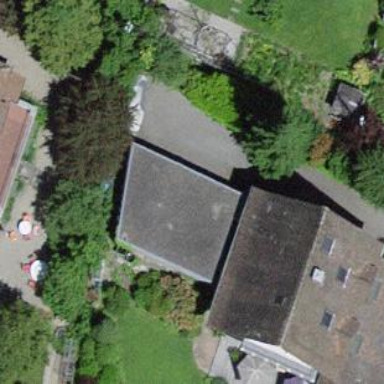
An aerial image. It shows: View of roof of building.